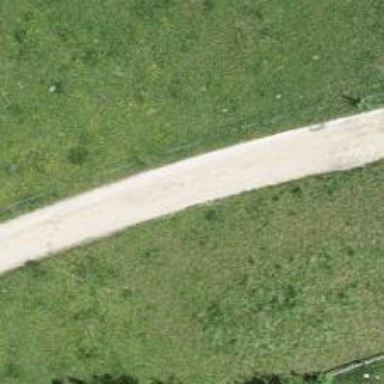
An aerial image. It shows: Gravel track.